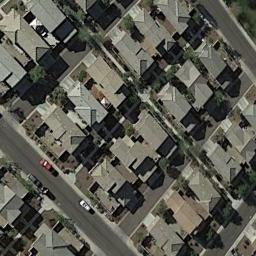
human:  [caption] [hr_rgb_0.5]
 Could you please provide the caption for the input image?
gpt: The dense residential is next to the road and some trees .

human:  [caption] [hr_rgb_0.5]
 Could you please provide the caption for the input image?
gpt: Most of the houses are rectangular .

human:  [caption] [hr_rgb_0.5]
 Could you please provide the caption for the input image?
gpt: A dense residential area with lots of houses of the same style is surrounded by some roads .

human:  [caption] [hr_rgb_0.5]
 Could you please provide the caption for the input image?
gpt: There are many roads and neatly arranged houses and trees and many vehicles in densely populated areas .

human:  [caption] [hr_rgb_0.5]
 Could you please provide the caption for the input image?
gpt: There are buildings arranged neatly on dense residential area .